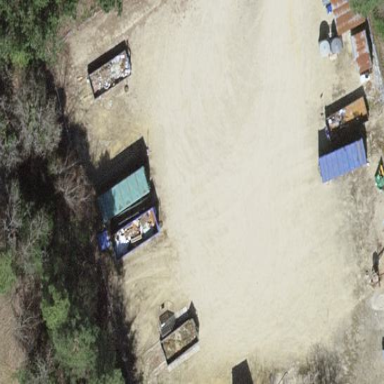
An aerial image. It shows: Recycling center.